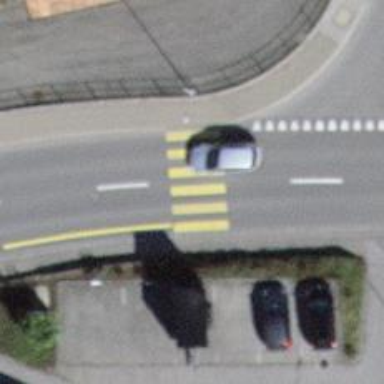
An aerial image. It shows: Uncontrolled zebra crossing with zebra markings.